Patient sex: F
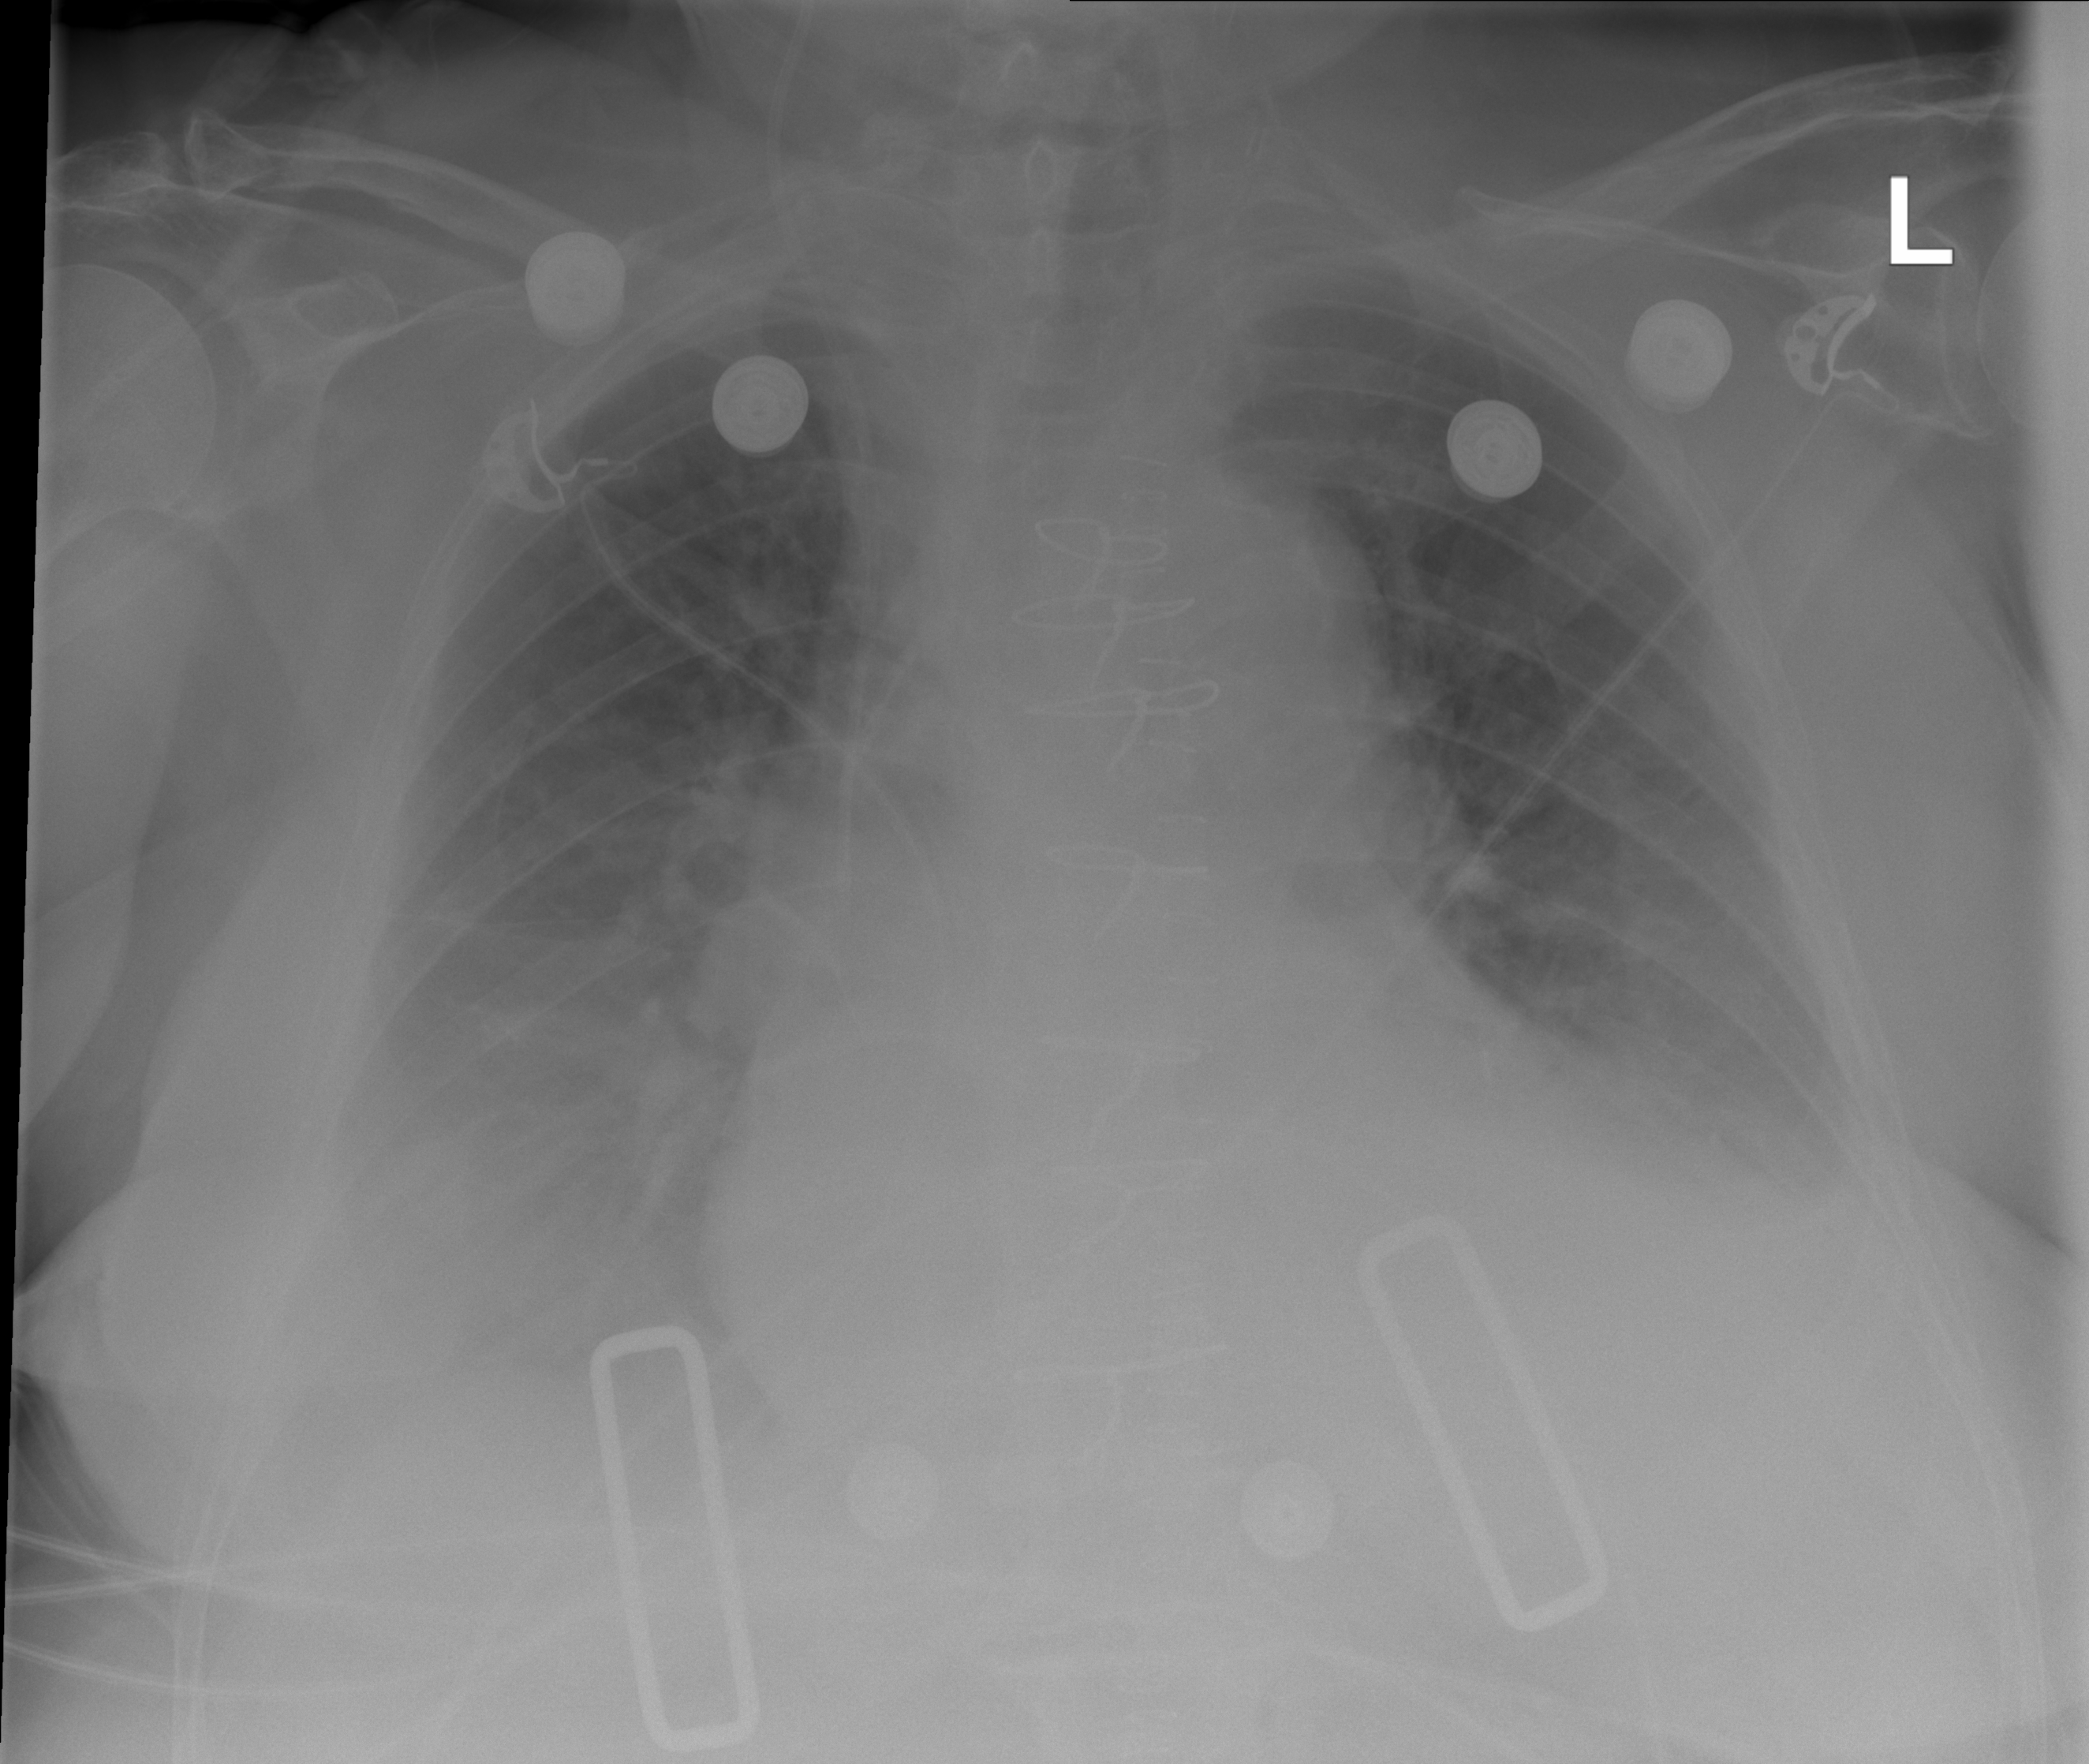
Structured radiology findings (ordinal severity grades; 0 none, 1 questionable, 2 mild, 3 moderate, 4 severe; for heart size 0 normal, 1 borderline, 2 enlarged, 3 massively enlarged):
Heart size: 2
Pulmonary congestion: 2
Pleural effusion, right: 2
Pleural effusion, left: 2
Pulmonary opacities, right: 0
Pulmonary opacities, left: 0
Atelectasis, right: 2
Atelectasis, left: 2